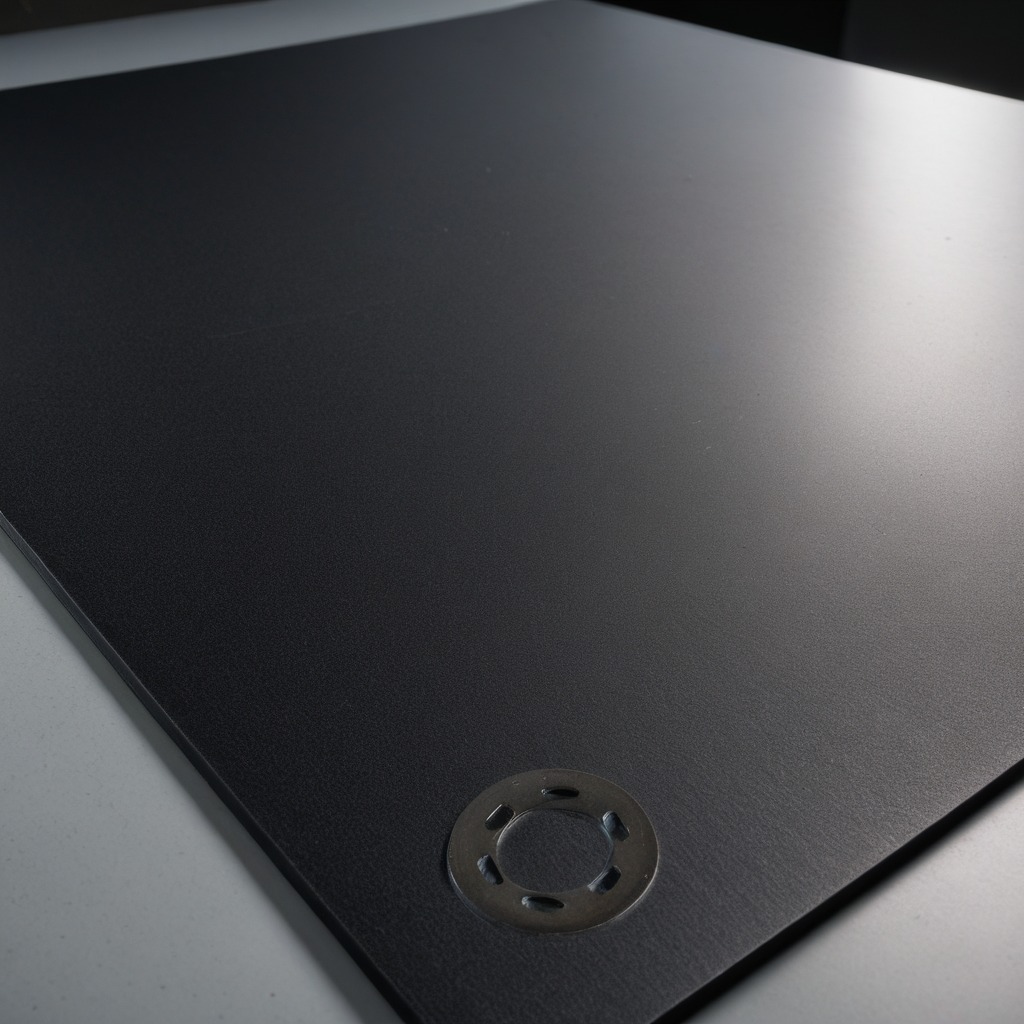
A flat metal washer lying on a clean granite tabletop covered with a black rubber mat inside a workshop under bright overhead lighting crisp shadows high clarity worn but beneath the mat